Field crop: tomato
Growth stage: 2
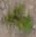
Species: solanum